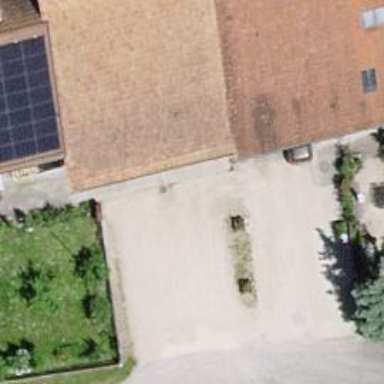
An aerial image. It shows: Farm shop.